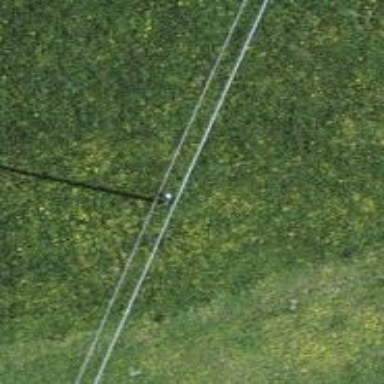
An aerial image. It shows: Power pole.